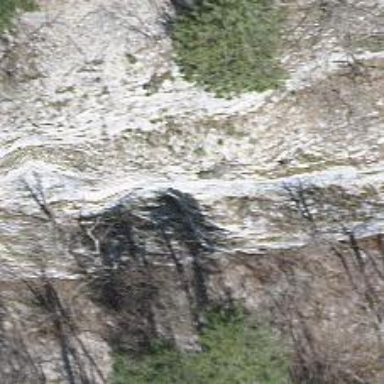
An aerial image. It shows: Cliff in nature.